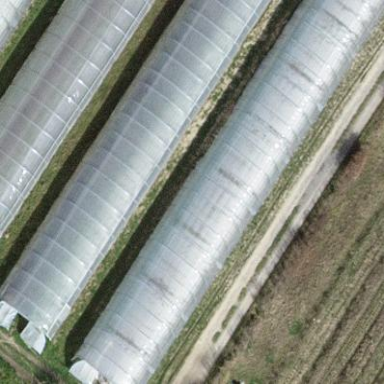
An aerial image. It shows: Greenhouse.